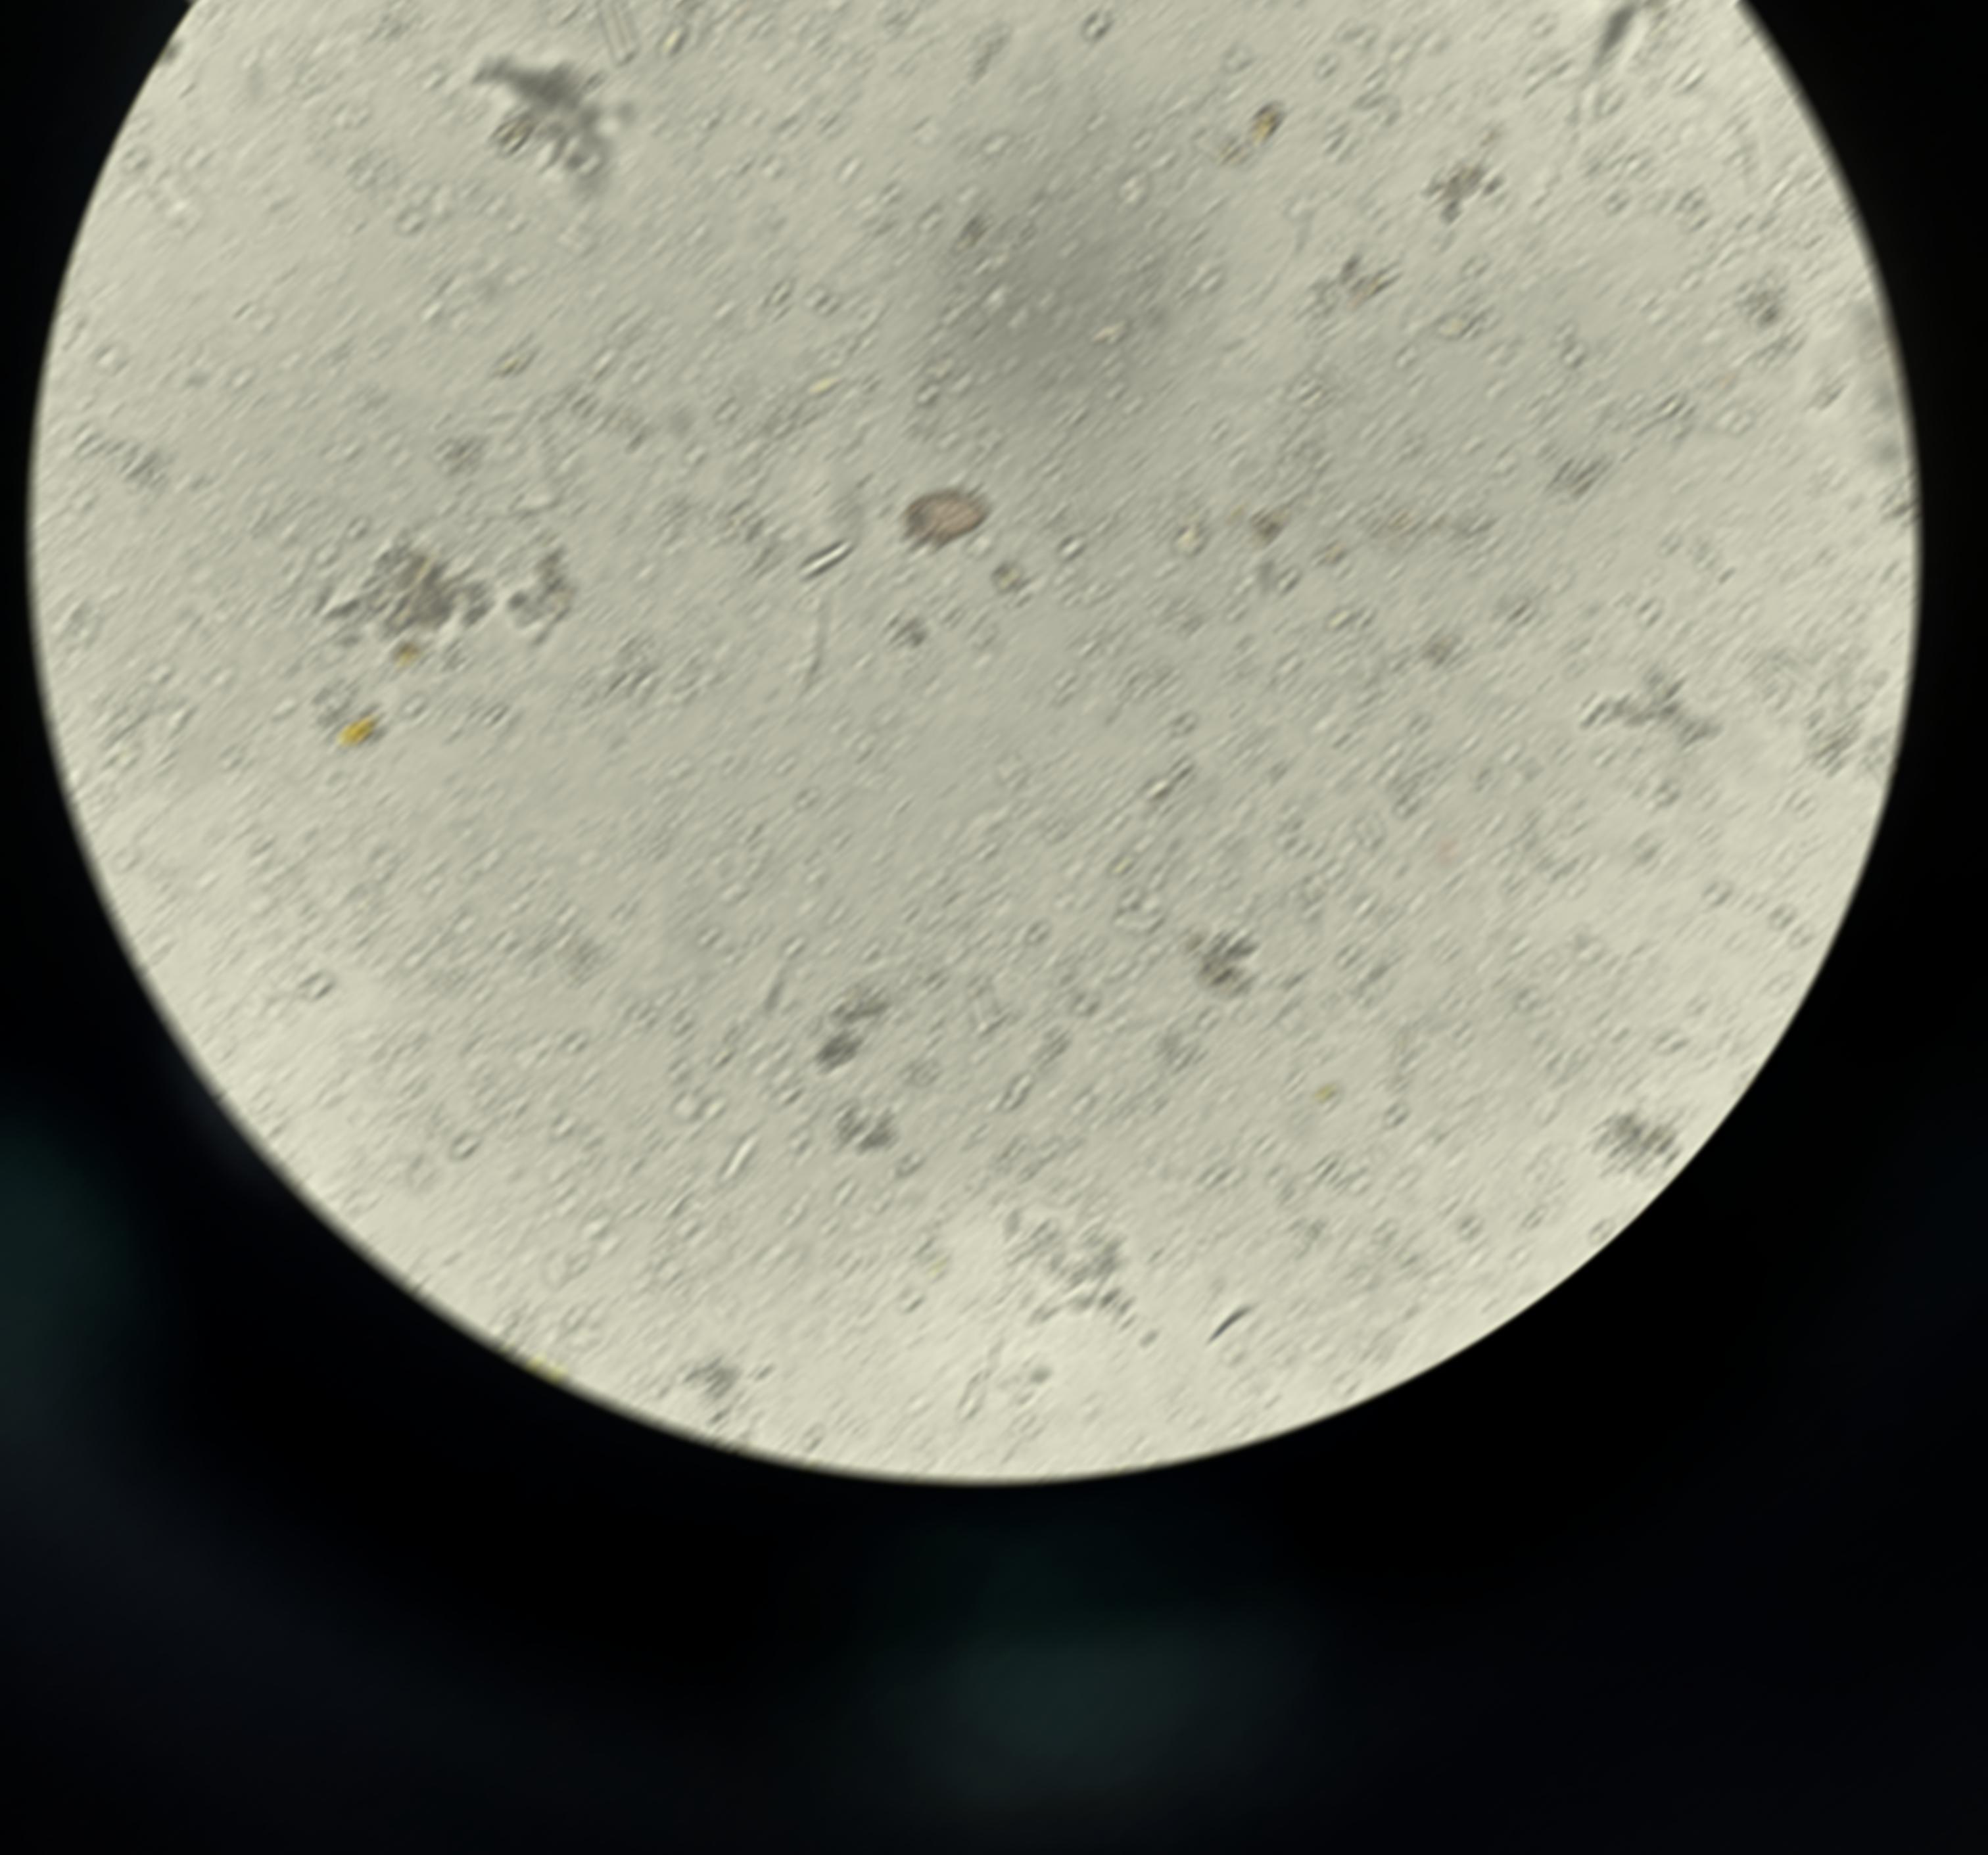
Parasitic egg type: Opisthorchis viverrine